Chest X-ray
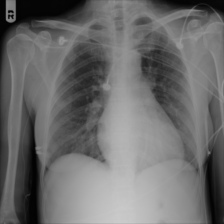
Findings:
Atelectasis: negative
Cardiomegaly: negative
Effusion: negative
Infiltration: positive
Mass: negative
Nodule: negative
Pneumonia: negative
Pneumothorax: negative
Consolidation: negative
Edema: negative
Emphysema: negative
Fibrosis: negative
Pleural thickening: negative
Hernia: negative